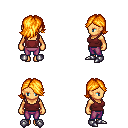
a pixel art fantasy rpg character, female body template, human, tanned skin, maroon pirate shirt, magenta pants, light blonde swoop hairstyle, metal boots, four views (front, back, left, right), 2x2 character sprite sheet, small pixel art, hard edges, no anti-aliasing